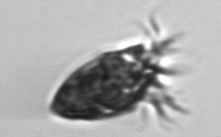
Label: Strombidium_morphotype1